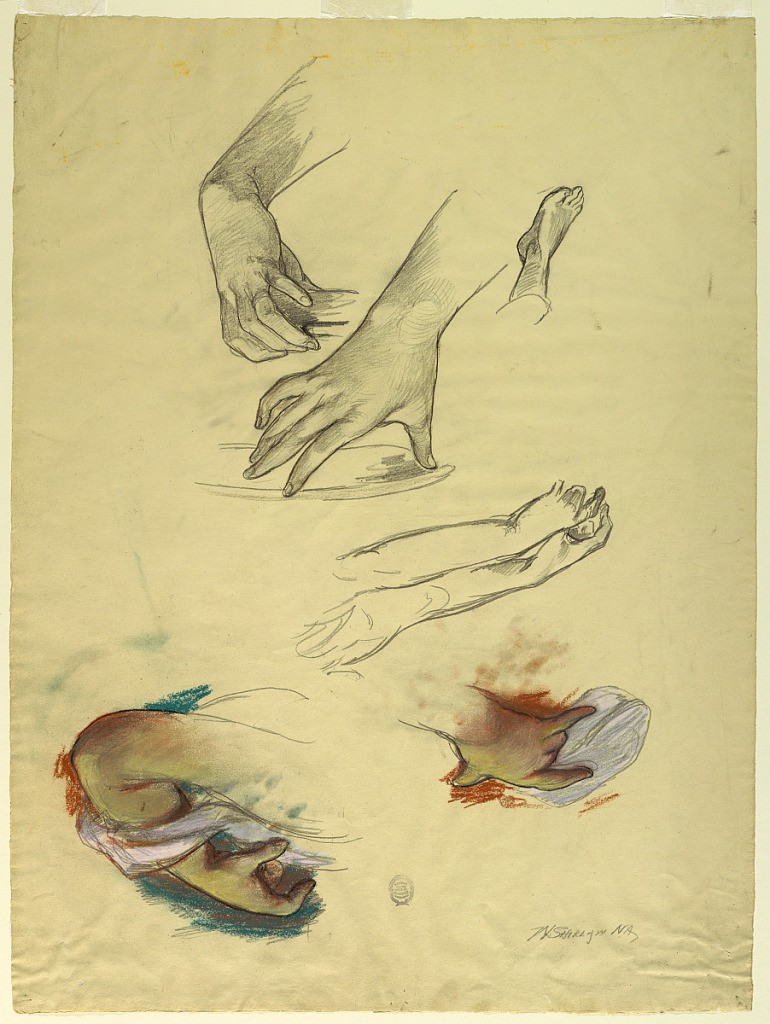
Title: Study of Hands
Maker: Walter Shirlaw, American, b. Scotland, 1838–1909
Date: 1875–80
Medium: Black crayon, pastel, graphite on cream paper
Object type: Drawing
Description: Top: a right foot shown from above; a right and left hand carrying a bowl. Center: two arms stretched toward right. Bottom: a left hand shown foreshrotened from the wrist, a right arm with the hand lying at the breast.